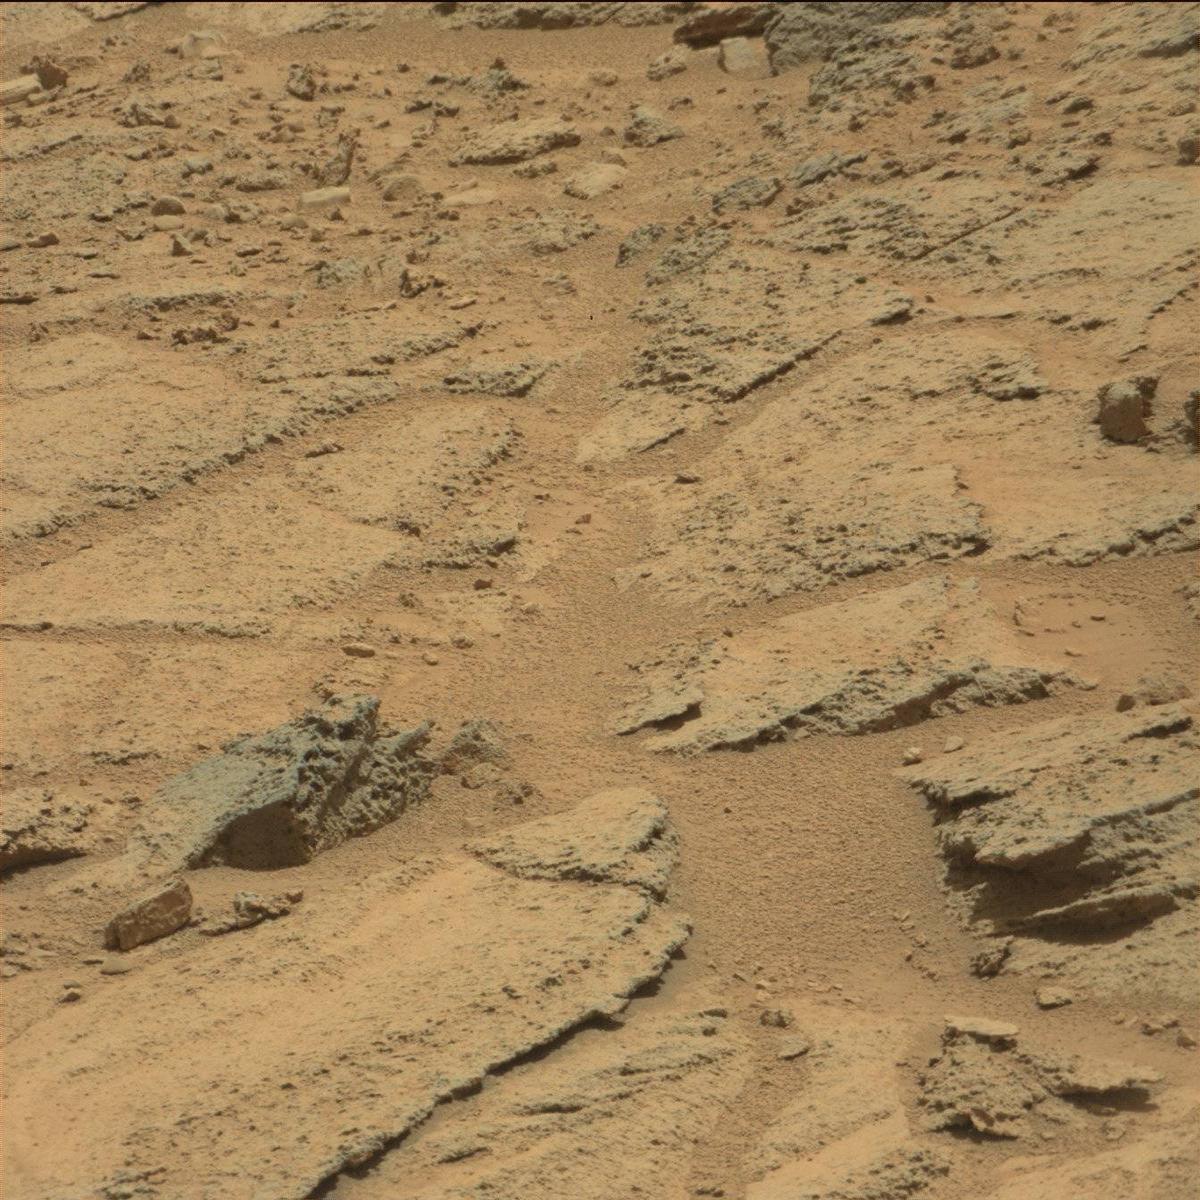
Terrain classes present: Bedrock, Sand / Soil